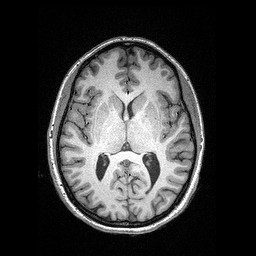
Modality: T1w
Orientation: coronal
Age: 25
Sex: female
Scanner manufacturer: siemens
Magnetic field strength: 3 T
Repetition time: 2.4 s
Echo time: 0.03 s